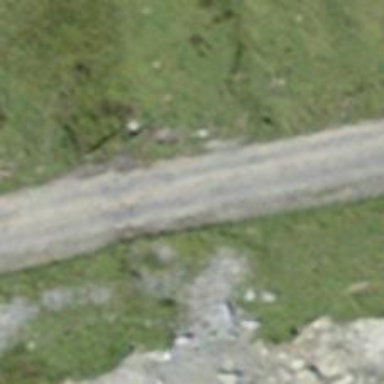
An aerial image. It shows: Tertiary road with paved surface and grade1 tracktype. The road is suitable for classic skiing and hiking.